Field crop: maize
Growth stage: 2
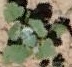
Species: chenopodium